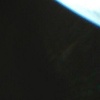
Label: space